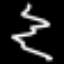
Label: squiggle